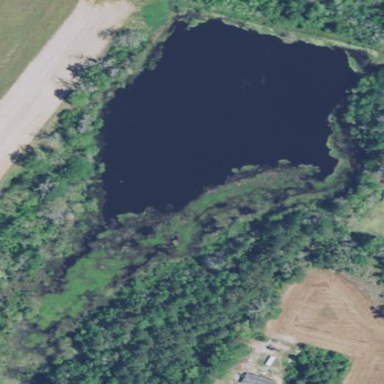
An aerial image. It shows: Pond surrounded by natural water.